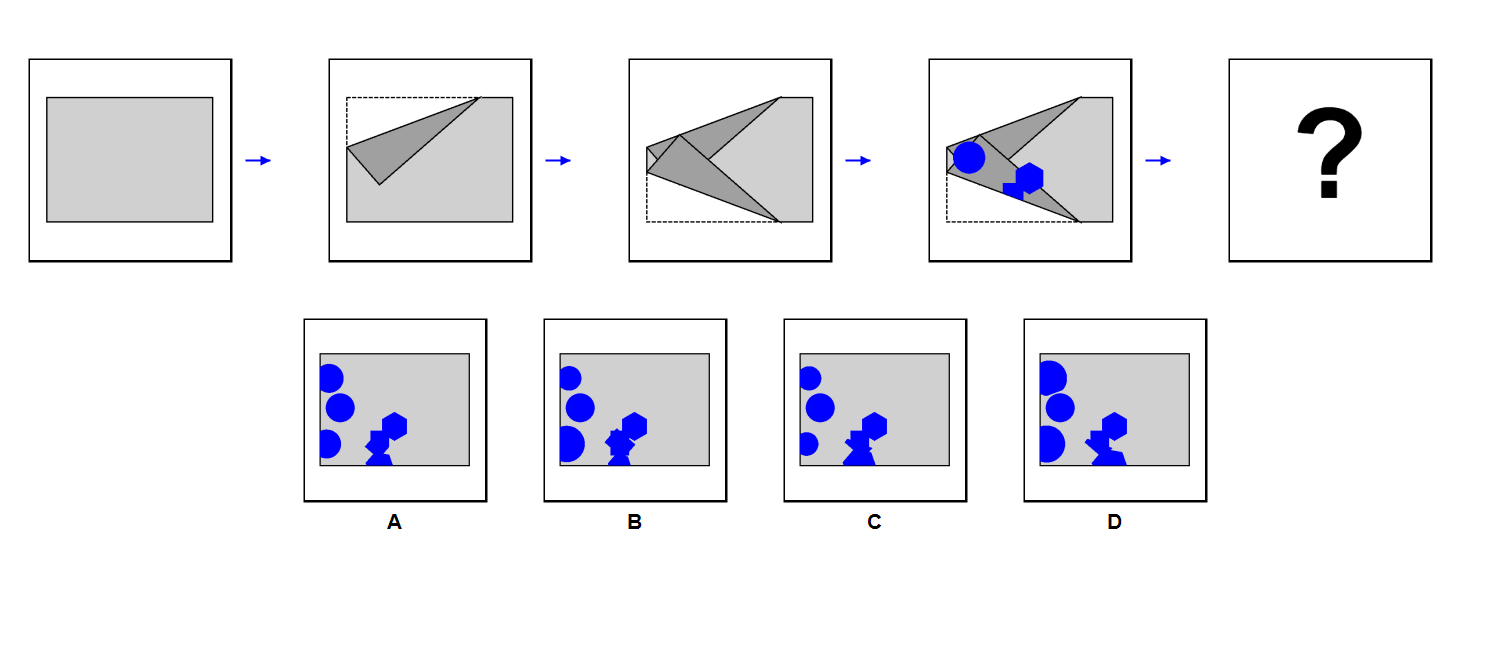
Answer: A